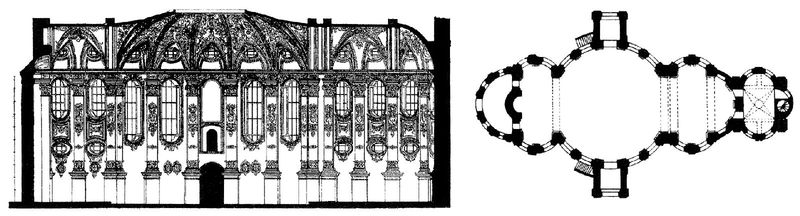
Titel: Wallfahrtskirche Maria Birnbaum
Künstler: Konstantin Bader
Standort: Sielenbach, Wallfahrtskirche Maria Birnbaum (EU - D - Bayern)
Schlagwörter: fenster, frankreich, säulen, tür, zeichnung, dach, gebäude, schloss, architektur, barock, kirche, front, rund, fassade, saal, kuppel, tor, bögen, eingang, palast, schwarzweiß, kreise, entwurf, kapelle, grundriss, aufriss, bauplan, stadthaus, palisaden, 1650